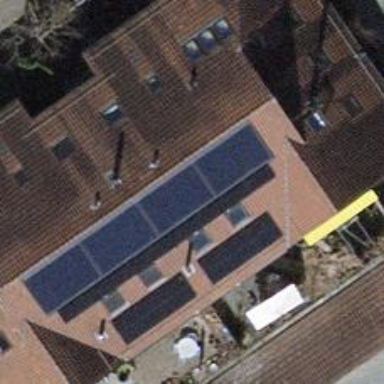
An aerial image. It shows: Solar power generator with photovoltaic panels.